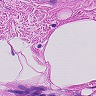
Metastatic tissue present: no